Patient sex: M
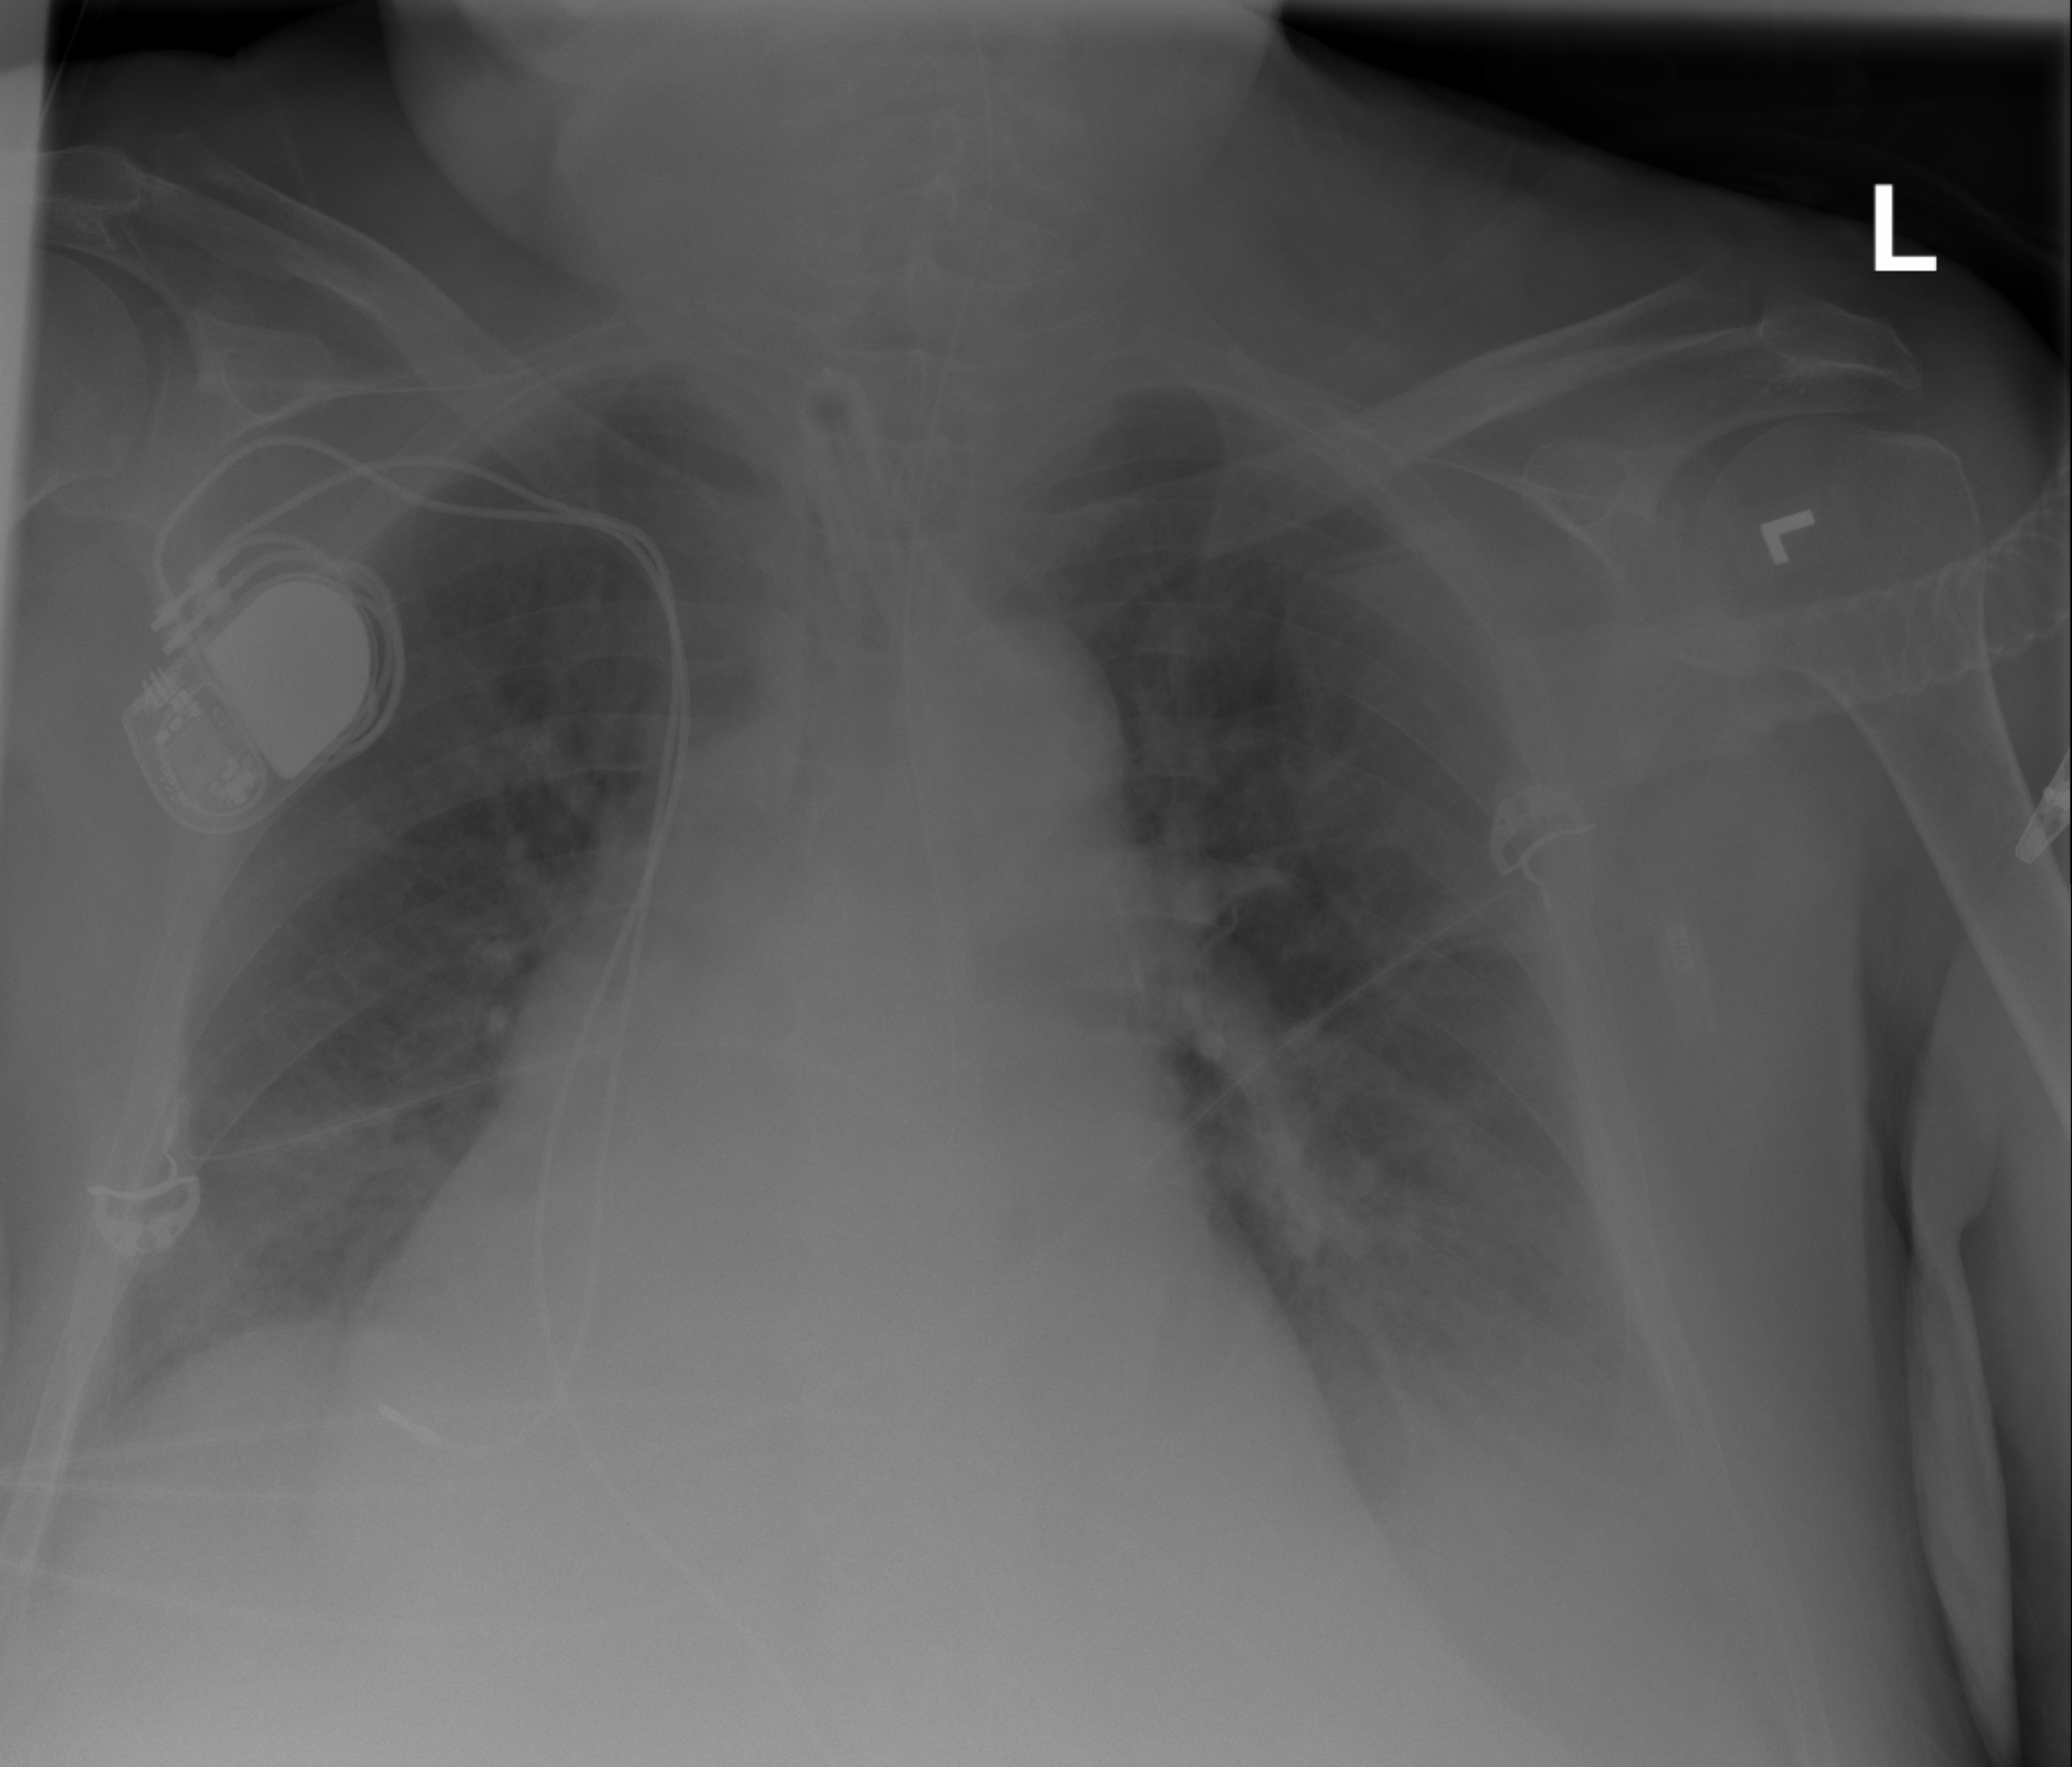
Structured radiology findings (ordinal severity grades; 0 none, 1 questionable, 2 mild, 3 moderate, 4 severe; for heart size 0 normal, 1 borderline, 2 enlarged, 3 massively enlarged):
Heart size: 3
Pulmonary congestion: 0
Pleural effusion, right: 2
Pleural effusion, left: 2
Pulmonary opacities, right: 2
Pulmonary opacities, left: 2
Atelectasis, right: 2
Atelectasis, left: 2